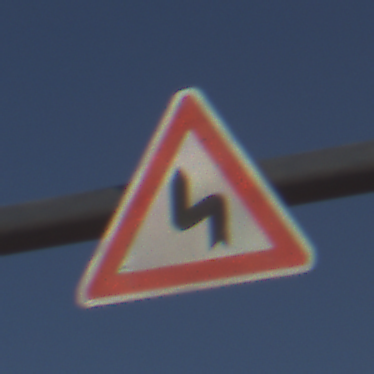
Verkehrszeichen: DoppelkurveZunaechstLinks
Umgebung: Outdoor, Nature
Tageszeit: MorningAfternoon
Wetter: Clear
Licht: Natural
Jahreszeit: NotSpecified
Kontrast: HighContrast